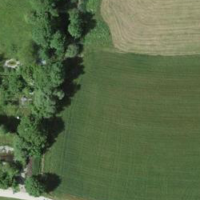
EUNIS habitat code: 52
Species observed at this site:
Lonicera acuminata
Symphoricarpos albus